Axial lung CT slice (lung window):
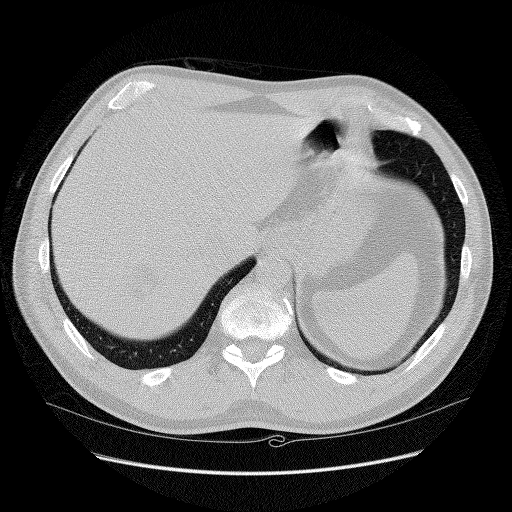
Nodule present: no